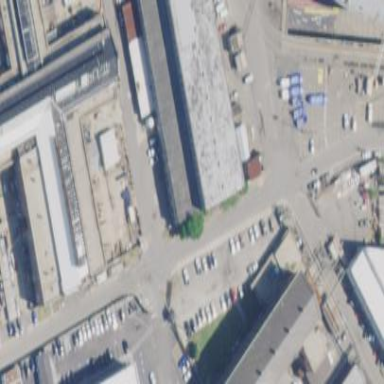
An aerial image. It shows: Industrial building.